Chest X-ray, AP view. Patient: 51 years old, sex M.
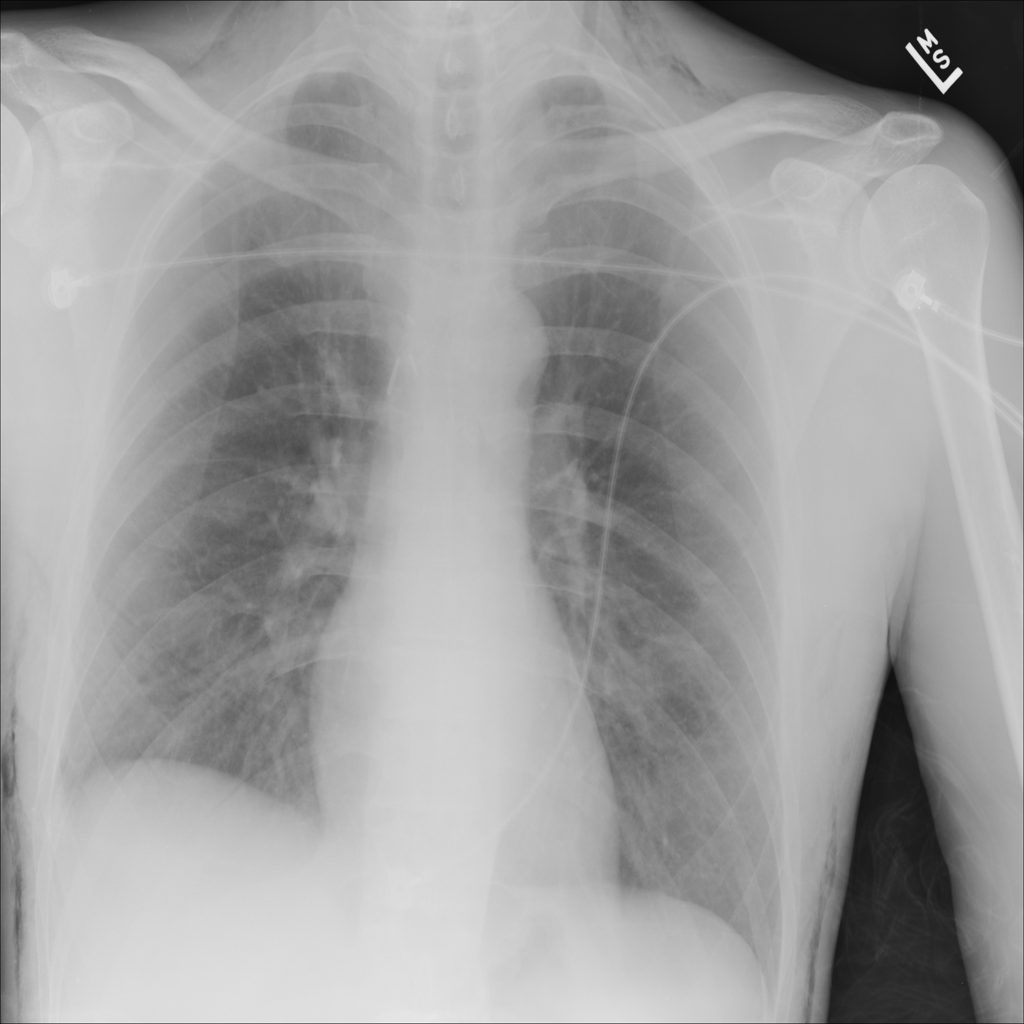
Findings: Emphysema